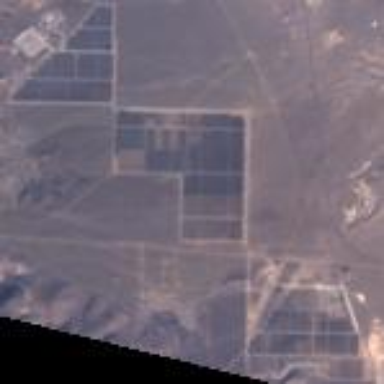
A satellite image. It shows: Solar power plant using photovoltaic technology.